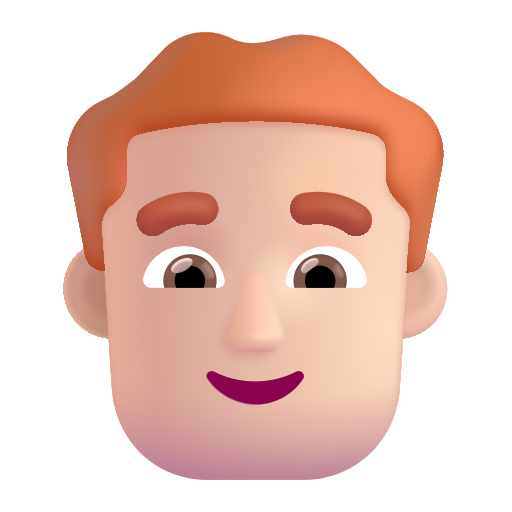
man red hair color light